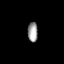
Tissue: prostate
Cell type: Epithelial cells
Senescence score: 0.3499
Nuclear area (px): 194
Mean DAPI intensity: 157.201